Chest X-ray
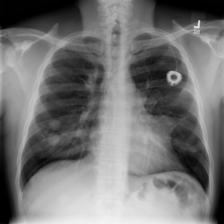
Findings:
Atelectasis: negative
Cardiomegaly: negative
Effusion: negative
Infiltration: negative
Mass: positive
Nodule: positive
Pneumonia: negative
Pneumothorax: negative
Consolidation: negative
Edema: negative
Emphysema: negative
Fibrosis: negative
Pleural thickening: negative
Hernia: negative